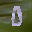
Label: 0